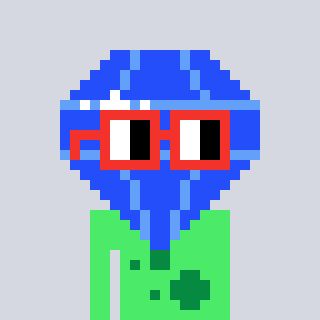
a pixel art character with square red glasses, a blue diamond-shaped head and a teal-colored body on a cool background